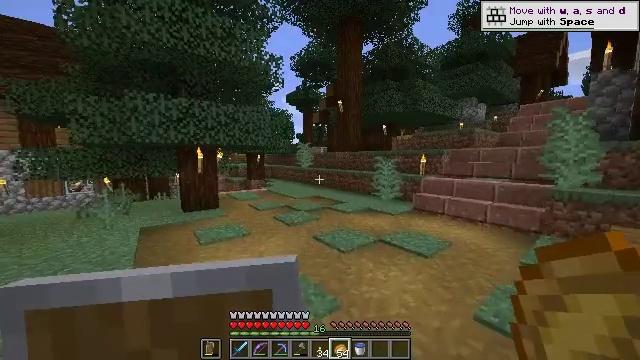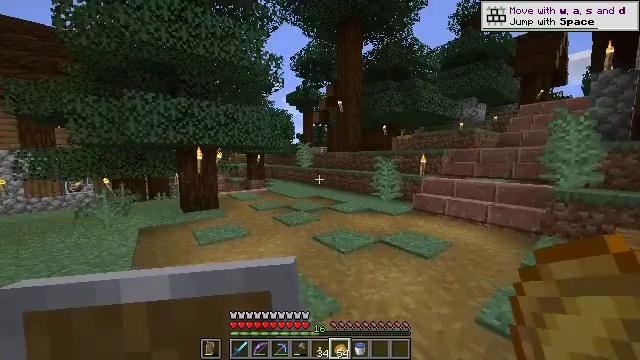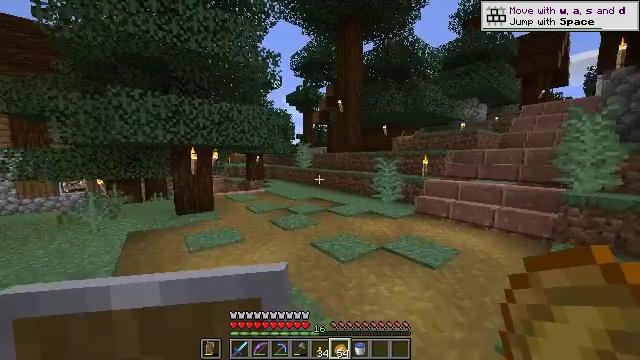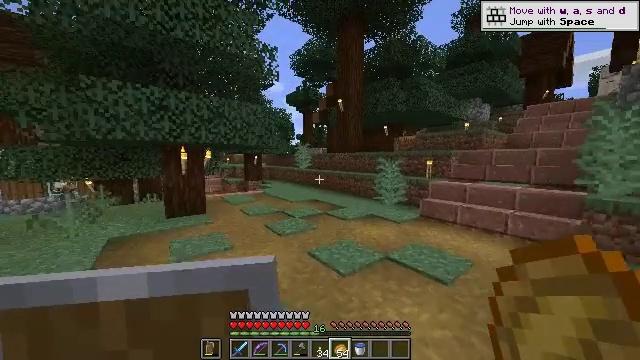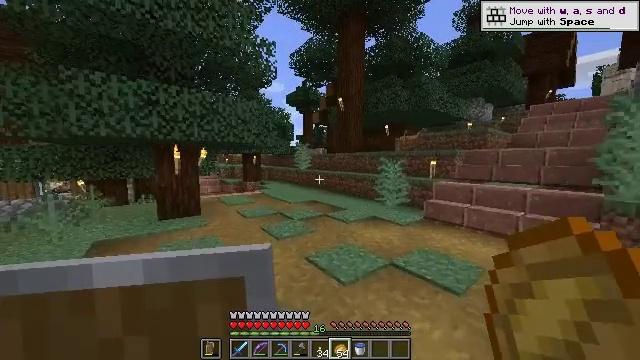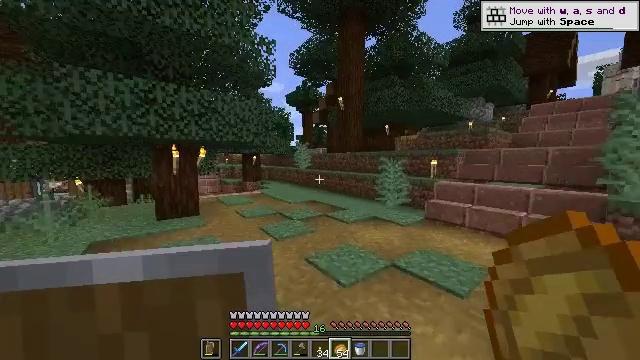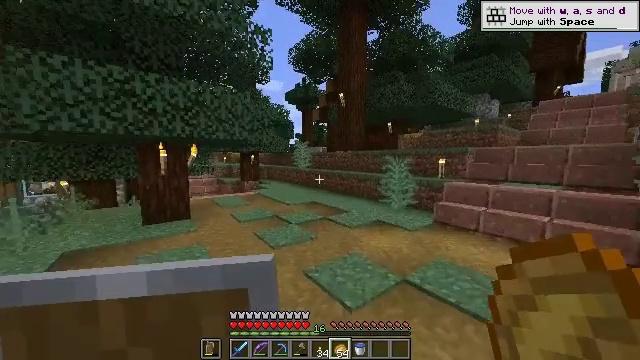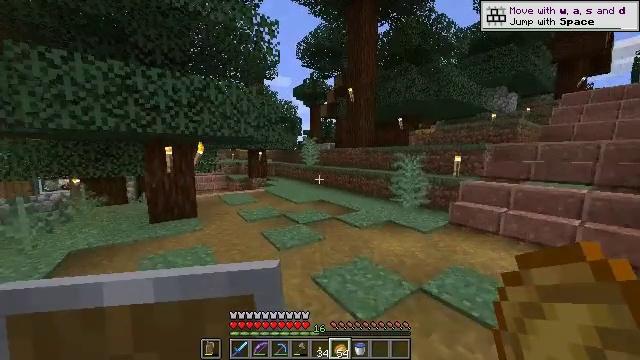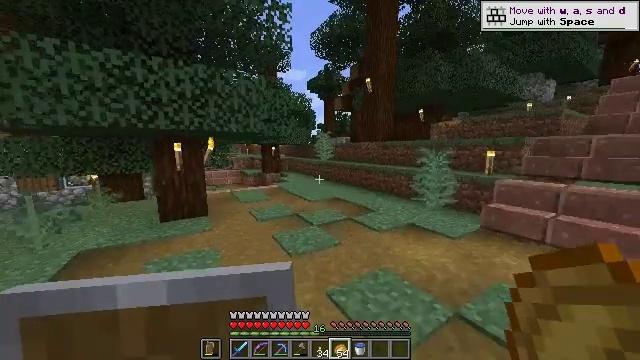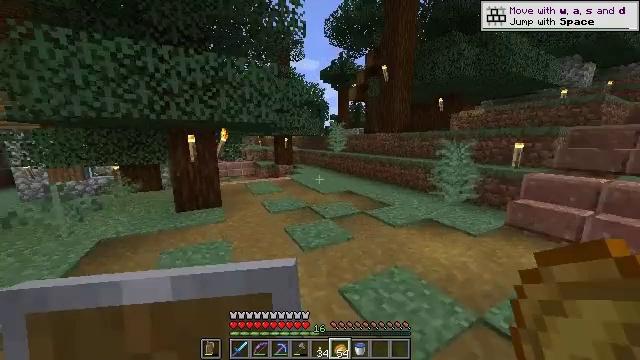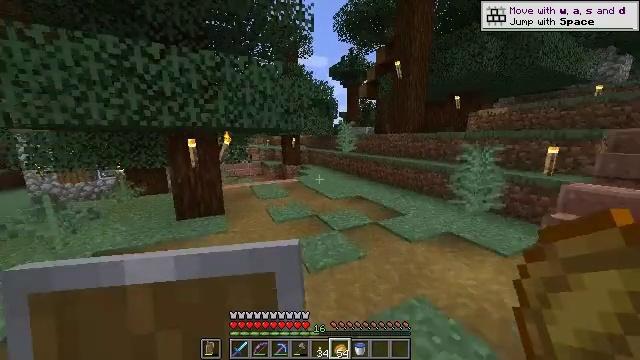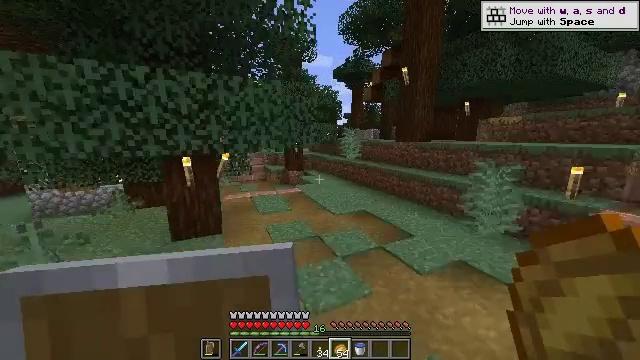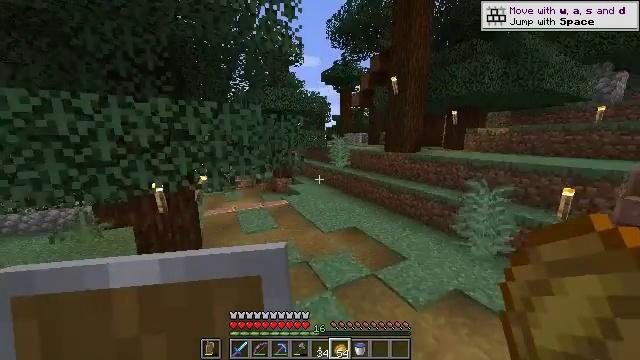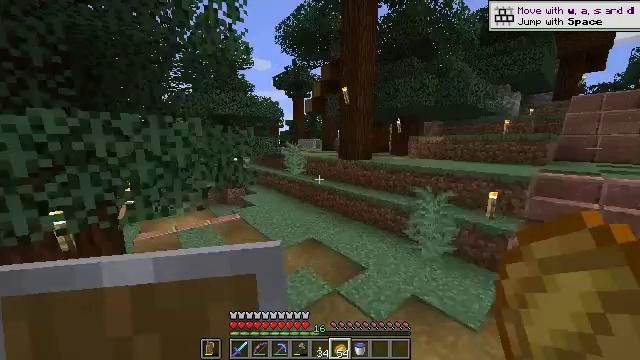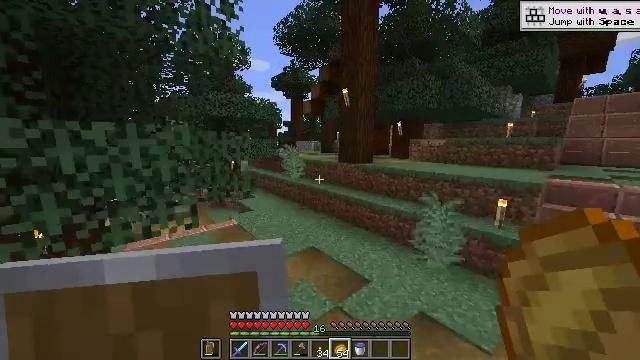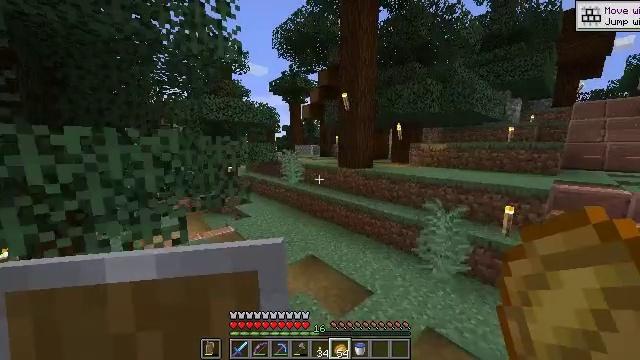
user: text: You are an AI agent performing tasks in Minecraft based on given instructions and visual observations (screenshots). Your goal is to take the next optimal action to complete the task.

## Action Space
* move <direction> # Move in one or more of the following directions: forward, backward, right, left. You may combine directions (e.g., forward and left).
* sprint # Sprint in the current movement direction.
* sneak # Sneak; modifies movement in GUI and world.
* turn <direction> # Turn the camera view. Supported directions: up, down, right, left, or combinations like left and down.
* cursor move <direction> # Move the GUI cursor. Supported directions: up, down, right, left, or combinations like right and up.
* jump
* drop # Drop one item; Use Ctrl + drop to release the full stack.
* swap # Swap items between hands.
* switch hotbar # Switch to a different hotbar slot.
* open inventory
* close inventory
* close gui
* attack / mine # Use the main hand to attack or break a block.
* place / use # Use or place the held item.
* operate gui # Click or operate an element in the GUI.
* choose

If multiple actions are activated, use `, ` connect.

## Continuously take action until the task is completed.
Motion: motion action
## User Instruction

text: Collect beetroots from the field.
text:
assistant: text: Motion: move forward, sprint
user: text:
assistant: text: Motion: move forward, sprint
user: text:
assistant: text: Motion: move forward, sprint
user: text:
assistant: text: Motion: move forward, sprint
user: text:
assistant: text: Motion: move forward, sprint
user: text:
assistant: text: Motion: move forward
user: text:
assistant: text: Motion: move forward, turn left
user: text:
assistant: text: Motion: move forward, turn left and down
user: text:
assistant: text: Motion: move forward, turn left and down
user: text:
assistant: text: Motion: move forward, turn left, jump
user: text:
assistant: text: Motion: move forward, turn left, jump
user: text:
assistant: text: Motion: move forward, turn right, jump
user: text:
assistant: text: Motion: move forward, turn right and up
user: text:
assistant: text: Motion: move forward
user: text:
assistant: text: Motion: move forward, turn up
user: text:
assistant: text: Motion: move forward
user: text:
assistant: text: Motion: move forward
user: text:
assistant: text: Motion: move forward, sprint, turn left and down
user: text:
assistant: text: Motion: move forward, sprint, turn left
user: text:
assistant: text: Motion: move forward, turn left and down
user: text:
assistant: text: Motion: move forward, sprint, turn left
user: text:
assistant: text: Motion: move forward, sprint, turn left
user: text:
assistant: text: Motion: move forward, sprint, turn left
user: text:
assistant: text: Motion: move forward, sprint, turn left and up
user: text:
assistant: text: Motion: move forward, sprint, turn left and up
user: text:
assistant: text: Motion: move forward, sprint, turn left and up
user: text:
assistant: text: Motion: move forward
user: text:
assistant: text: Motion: move forward
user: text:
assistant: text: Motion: move forward, turn right and down
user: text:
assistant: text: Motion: move forward